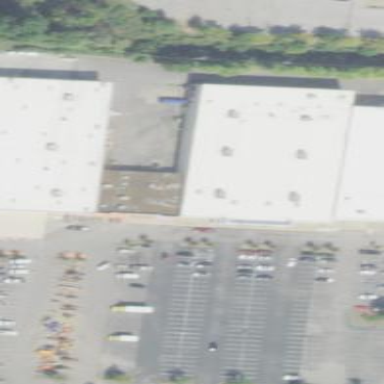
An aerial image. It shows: Retail building.